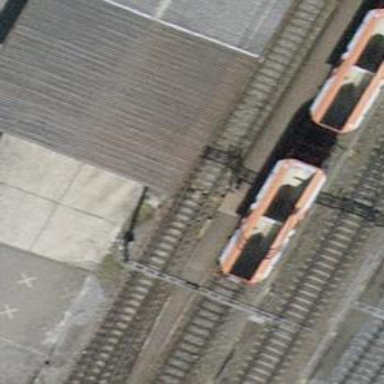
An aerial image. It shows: Railway switch.